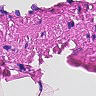
Metastatic tissue present: no